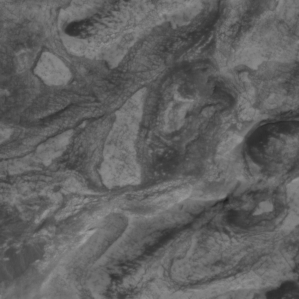
Label: non_frost